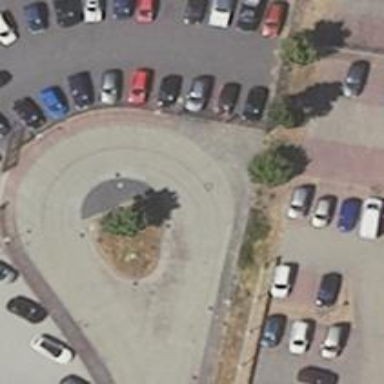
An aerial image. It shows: Turning loop on the road.